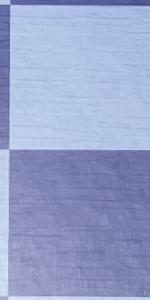
Label: Empty